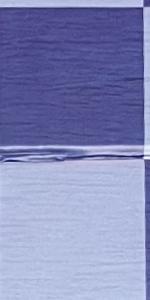
Label: Empty